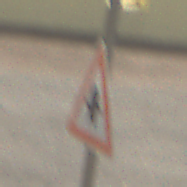
Verkehrszeichen: Vorfahrt
Umgebung: Outdoor, Suburban
Tageszeit: Midday
Wetter: PartlyCloudy
Licht: Natural
Jahreszeit: NotSpecified
Kontrast: HighContrast